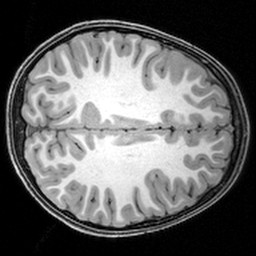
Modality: T1w
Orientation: axial
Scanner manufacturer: siemens
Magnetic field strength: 3 T
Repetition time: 1.9 s
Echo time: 0.00397 s